Interaction volume radius: 10 \u00c5
Interaction volume height: 15 \u00c5
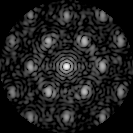
Disorder parameter: 0.4366